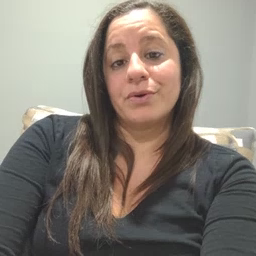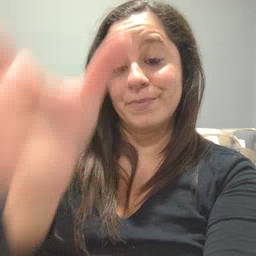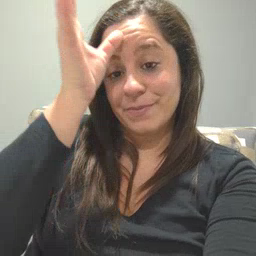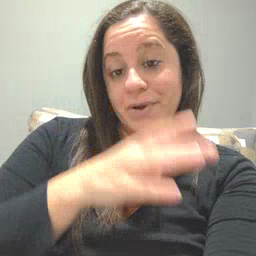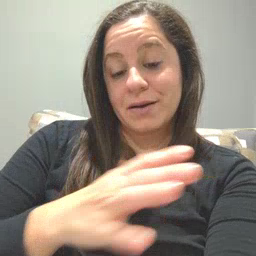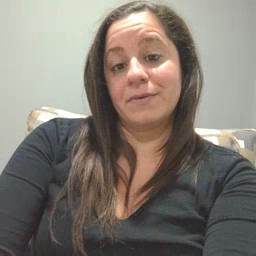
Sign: man